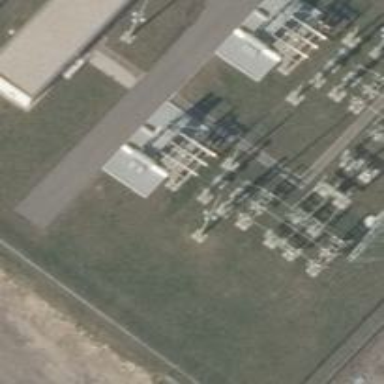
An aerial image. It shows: Power line with 3 cables in bay configuration.